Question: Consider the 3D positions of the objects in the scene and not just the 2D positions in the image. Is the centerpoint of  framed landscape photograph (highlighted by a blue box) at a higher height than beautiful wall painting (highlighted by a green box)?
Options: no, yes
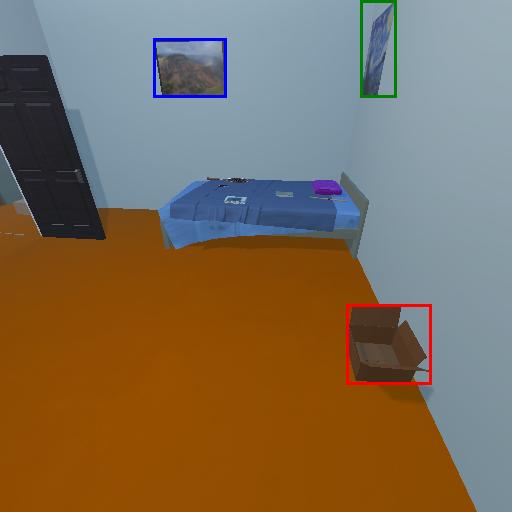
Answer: no